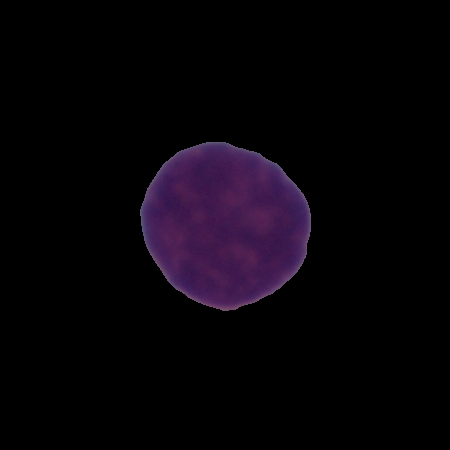
Label: healthy